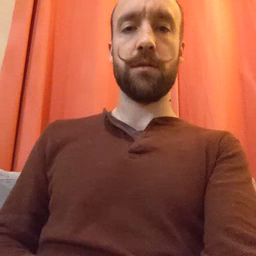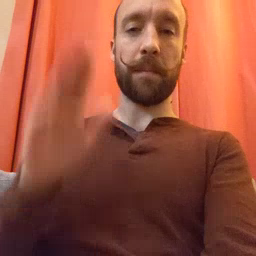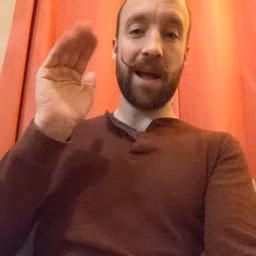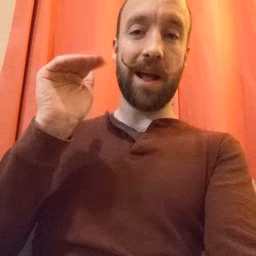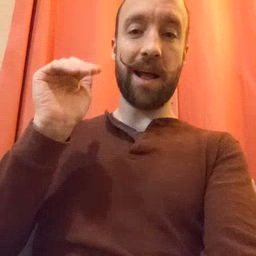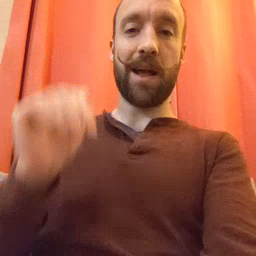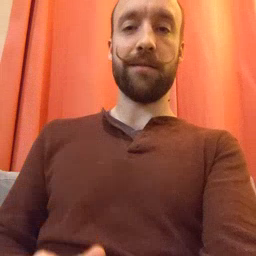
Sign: bye